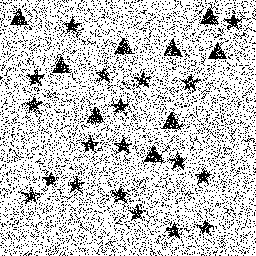
Squares: 0
Triangles: 9
Stars: 19
Total shapes: 28